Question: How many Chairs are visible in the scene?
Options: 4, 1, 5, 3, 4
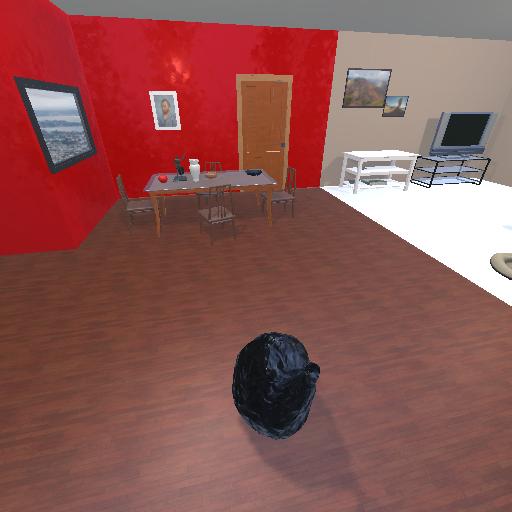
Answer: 4